Question: I am learning C++ and would like some for my code below.
Quick summary/usage of my code: Program is to display randomized (x,y) coordinates and then print out the coordinates in a grid.
I got everything to work regarding randomizing (x,y) coordinates and then displaying their grid location.
I am having is my code displays a separate grid for each coordinate instead of showing ALL coordinates on the same grid. [I attached a picture of my current output below].
I know this is a functionality issue.. but I am having trouble thinking of how to manipulate my loops so that the coordinates can be displayed first, followed by ONE grid with all the coordinates on it... I hope this makes sense.
Snippet of my code:
'''
//Note: value of n and k is given by user earlier in the code
vector<vector<int> > vec( n , vector<int> (n));
cout << "
Grid with city locations:
";
for(i=0; i<k; i++) {
//random select int coordinates (x,y) for each K(cities)
x = rand() % n + 0;
y = rand() % n + 0;
arrCity[i] = i;
//display coordinates for city 1..city2.. etc
cout << "City " << arrCity[i] <<": (" << x << "," << y << ")" << endl;
//display cities on grid
for (int rows=0; rows < n; rows++) {
for (int columns=0; columns < n; columns++) {
if ((rows == y) && (columns == x)) {
cout << "|" << (i);
} else {
cout << "|_";
}
}
cout << "
";
}
cout << "
";
}
'''
Current Output:

As you can see there's a separate grid for each 'city coordinate'
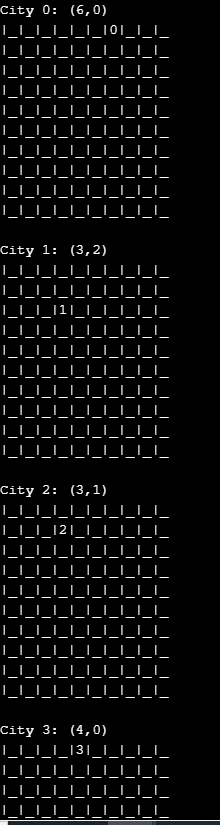
Answer: You need to store all city coordinates in order to display them on a single grid print.
In the code below I changed a few things in order to hopefully address your problem.
- - -
<URL>
'''
#include <vector>
#include <iostream>
struct City
{
int index;
int x, y;
City(int index_, int x_, int y_)
: index(index_), x(x_), y(y_)
{ }
};
int main()
{
int n = 10;
int k = 6;
std::vector<City> arrCity;
arrCity.reserve(k);
for(int i = 0; i < k; i++)
arrCity.emplace_back(i, rand() % n, rand() % n);
std::cout << "
Grid with city locations:
";
for (int k = 0; k < arrCity.size(); k++)
std::cout << "City " << arrCity[k].index << ": (" << arrCity[k].x << "," << arrCity[k].y << ")" << std::endl;
//display cities on grid
for (int i=0; i < n; i++) {
for (int j=0; j < n; j++) {
int w = -1;
for (int k = 0; k < arrCity.size(); k++)
if ((i == arrCity[k].y) && (j == arrCity[k].x))
w = k;
if (w >= 0)
std::cout << "|" << arrCity[w].index;
else
std::cout << "|_";
}
std::cout << "
";
}
return 0;
}
'''